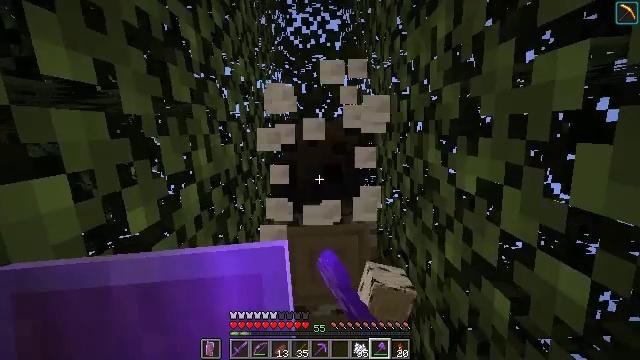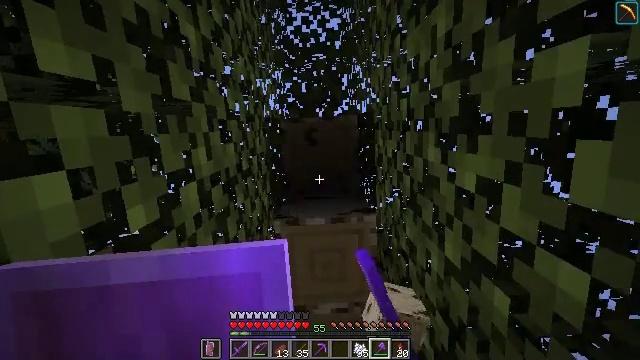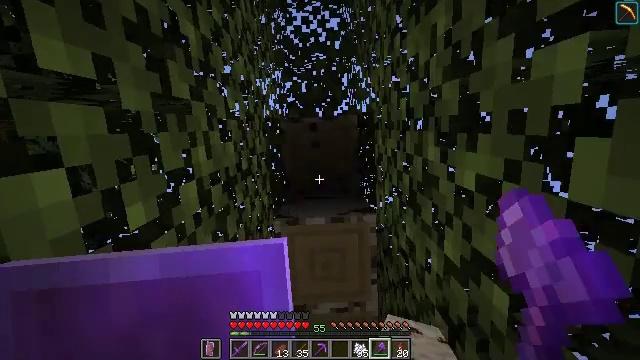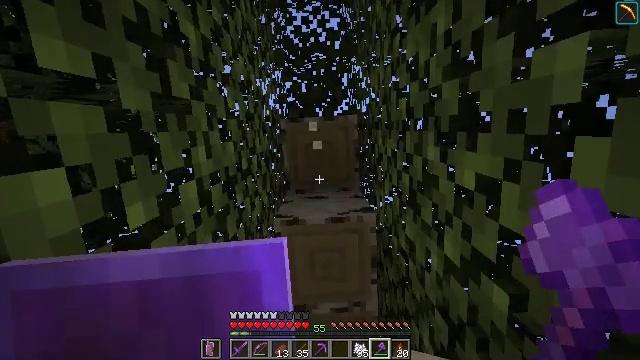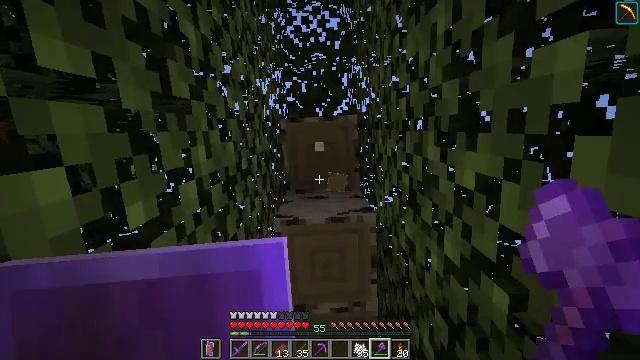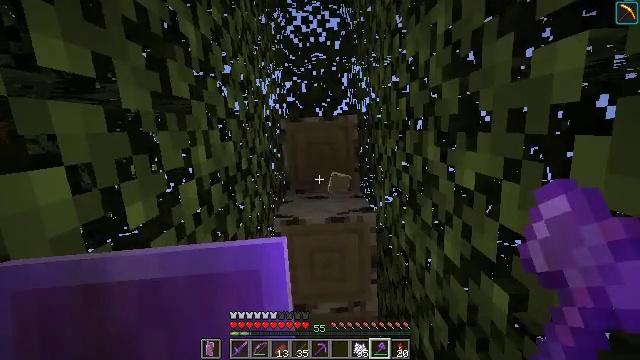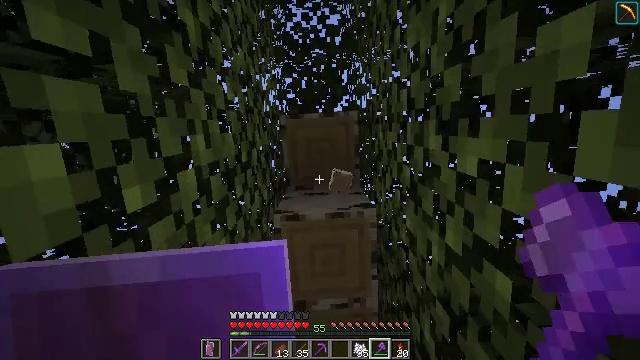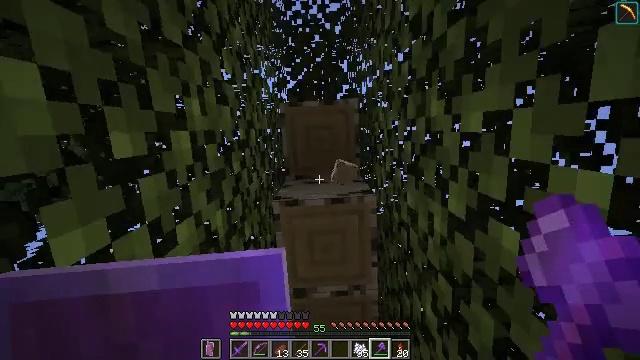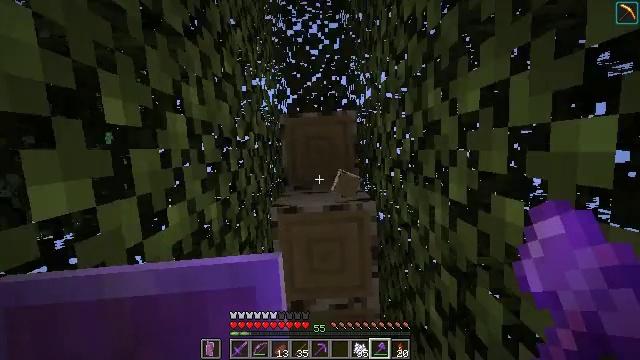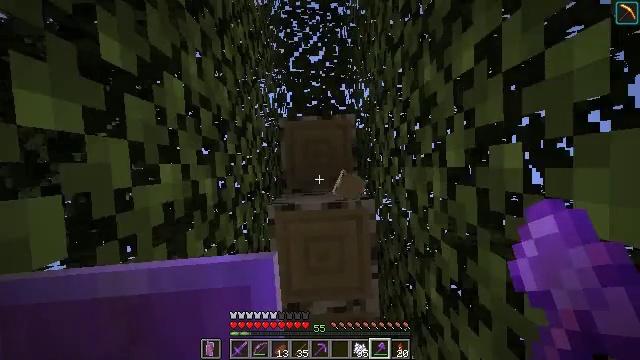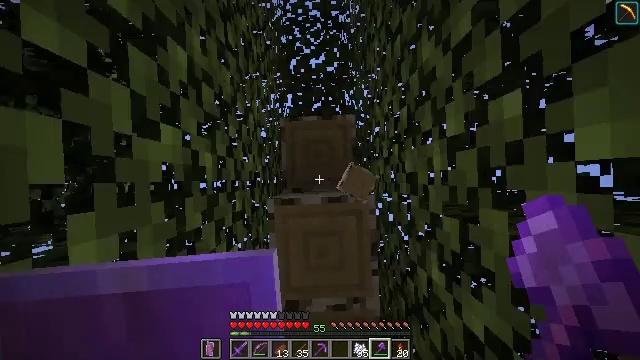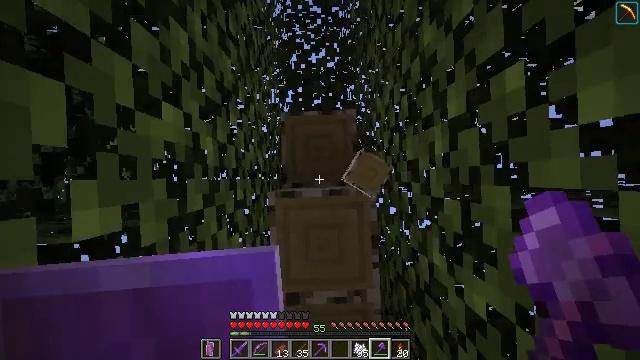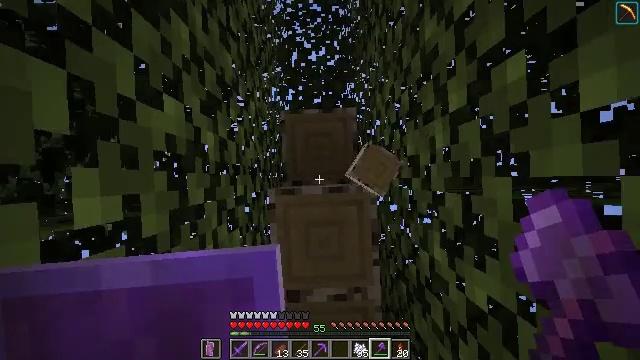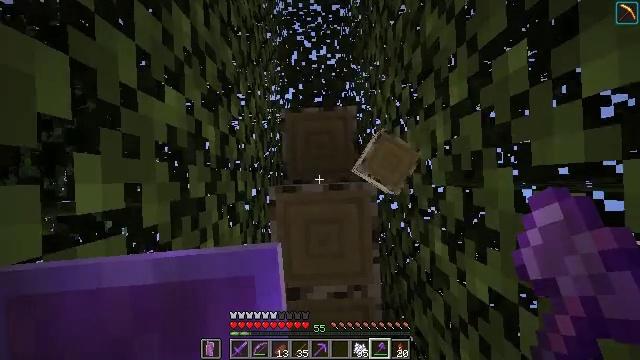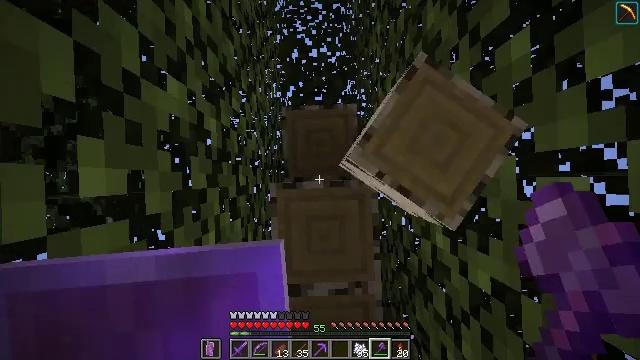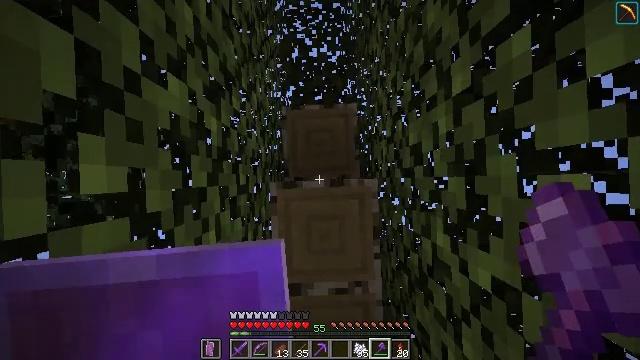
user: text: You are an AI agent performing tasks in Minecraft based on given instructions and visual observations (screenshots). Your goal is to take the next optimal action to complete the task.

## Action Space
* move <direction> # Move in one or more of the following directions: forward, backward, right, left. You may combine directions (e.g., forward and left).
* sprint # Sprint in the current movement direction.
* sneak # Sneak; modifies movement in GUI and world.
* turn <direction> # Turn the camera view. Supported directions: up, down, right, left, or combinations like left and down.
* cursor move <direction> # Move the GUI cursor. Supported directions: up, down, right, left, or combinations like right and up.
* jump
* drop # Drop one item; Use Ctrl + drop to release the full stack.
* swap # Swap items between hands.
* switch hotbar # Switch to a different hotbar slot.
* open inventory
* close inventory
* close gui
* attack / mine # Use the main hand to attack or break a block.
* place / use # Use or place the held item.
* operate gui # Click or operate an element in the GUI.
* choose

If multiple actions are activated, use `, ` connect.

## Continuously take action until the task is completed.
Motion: motion action
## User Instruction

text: Break the birch log in the forest.
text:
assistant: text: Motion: no_op
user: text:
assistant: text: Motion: no_op
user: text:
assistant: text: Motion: no_op
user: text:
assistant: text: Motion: no_op
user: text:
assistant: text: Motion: no_op
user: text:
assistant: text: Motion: move forward
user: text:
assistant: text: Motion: move forward
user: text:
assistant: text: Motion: move forward, turn up
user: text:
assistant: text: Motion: move forward, turn up
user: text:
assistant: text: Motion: turn up
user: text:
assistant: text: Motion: no_op
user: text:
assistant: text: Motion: no_op
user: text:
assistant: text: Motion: turn up
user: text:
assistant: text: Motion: turn up
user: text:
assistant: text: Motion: no_op
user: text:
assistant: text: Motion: attack / mine
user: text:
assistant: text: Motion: attack / mine
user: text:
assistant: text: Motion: attack / mine
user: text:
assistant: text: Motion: attack / mine
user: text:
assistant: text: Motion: attack / mine
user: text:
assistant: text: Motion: attack / mine
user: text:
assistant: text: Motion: attack / mine
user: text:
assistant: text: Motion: attack / mine
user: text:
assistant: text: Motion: attack / mine
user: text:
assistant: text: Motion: no_op
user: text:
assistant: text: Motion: no_op
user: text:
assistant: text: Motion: no_op
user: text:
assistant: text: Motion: no_op
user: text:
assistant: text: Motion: no_op
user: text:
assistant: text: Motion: no_op